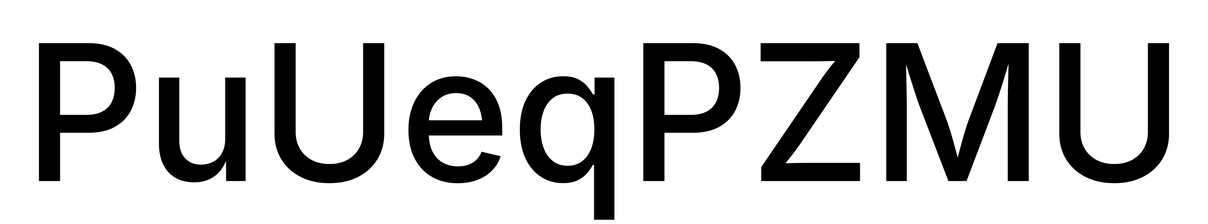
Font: Inter_Medium